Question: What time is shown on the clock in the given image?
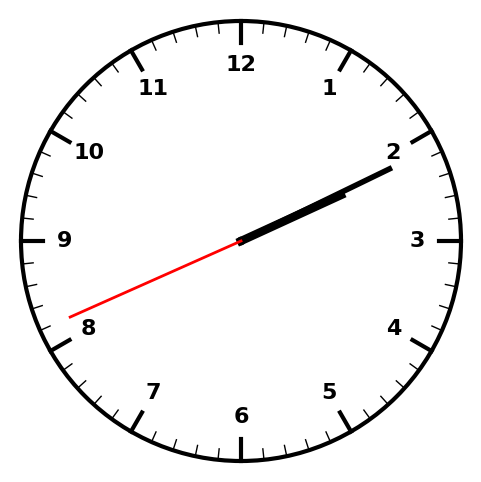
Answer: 02:10:41